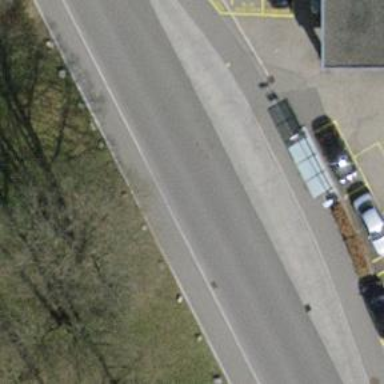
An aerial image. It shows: Bus stop with designated public transport stop position.